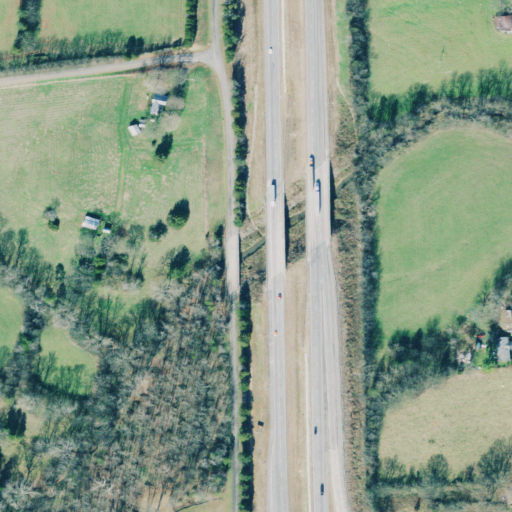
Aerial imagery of valley in Alabama named Deer Head Cove containing pasture, low intensity development, medium intensity development, open development, mixed forest, and deciduous forest